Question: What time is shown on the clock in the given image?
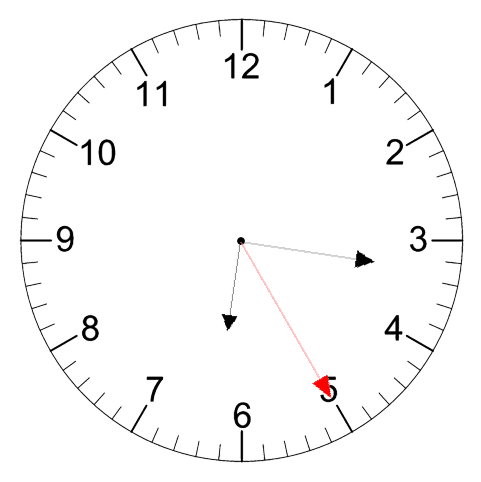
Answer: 06:16:25